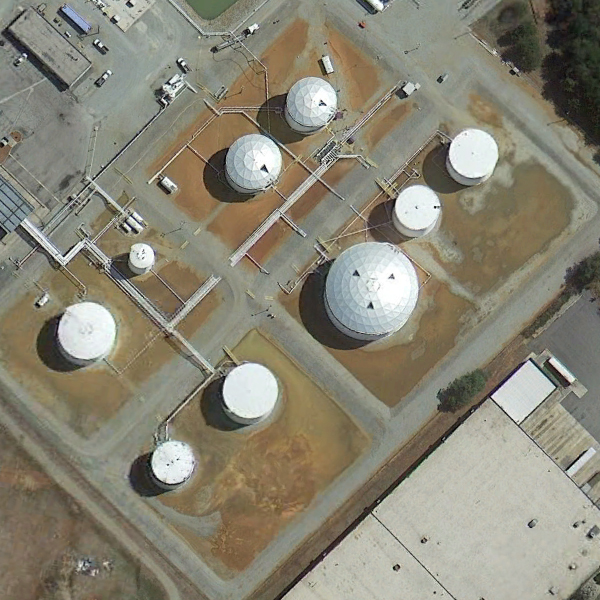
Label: StorageTanks